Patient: sex M, age 71
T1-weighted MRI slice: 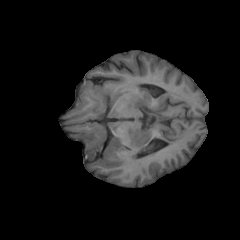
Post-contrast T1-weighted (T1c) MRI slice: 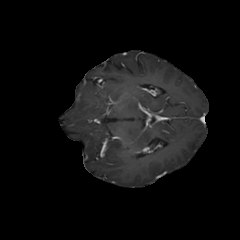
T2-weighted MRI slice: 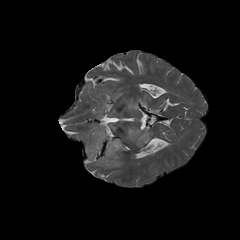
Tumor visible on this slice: yes
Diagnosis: Astrocytoma, IDH-wildtype
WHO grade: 2